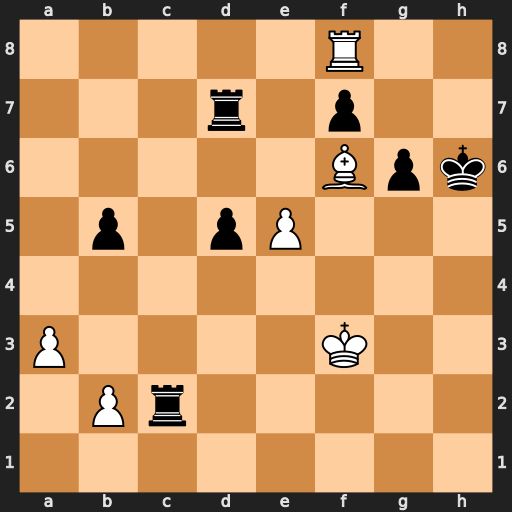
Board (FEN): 5R2/3r1p2/5Bpk/1p1pP3/8/P4K2/1Pr5/8
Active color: w
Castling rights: -
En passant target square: -
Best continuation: Rh8#